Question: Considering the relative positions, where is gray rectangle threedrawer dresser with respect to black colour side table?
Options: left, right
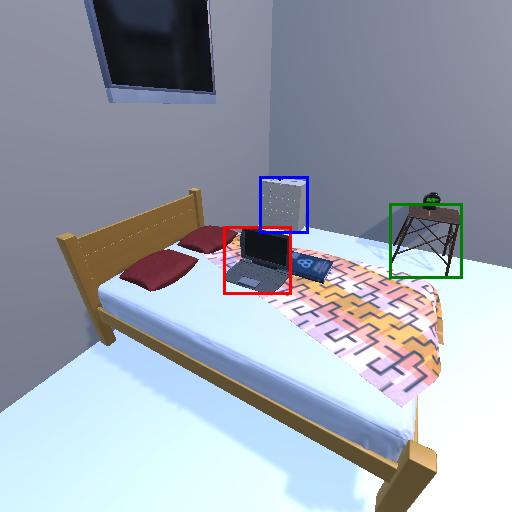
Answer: left